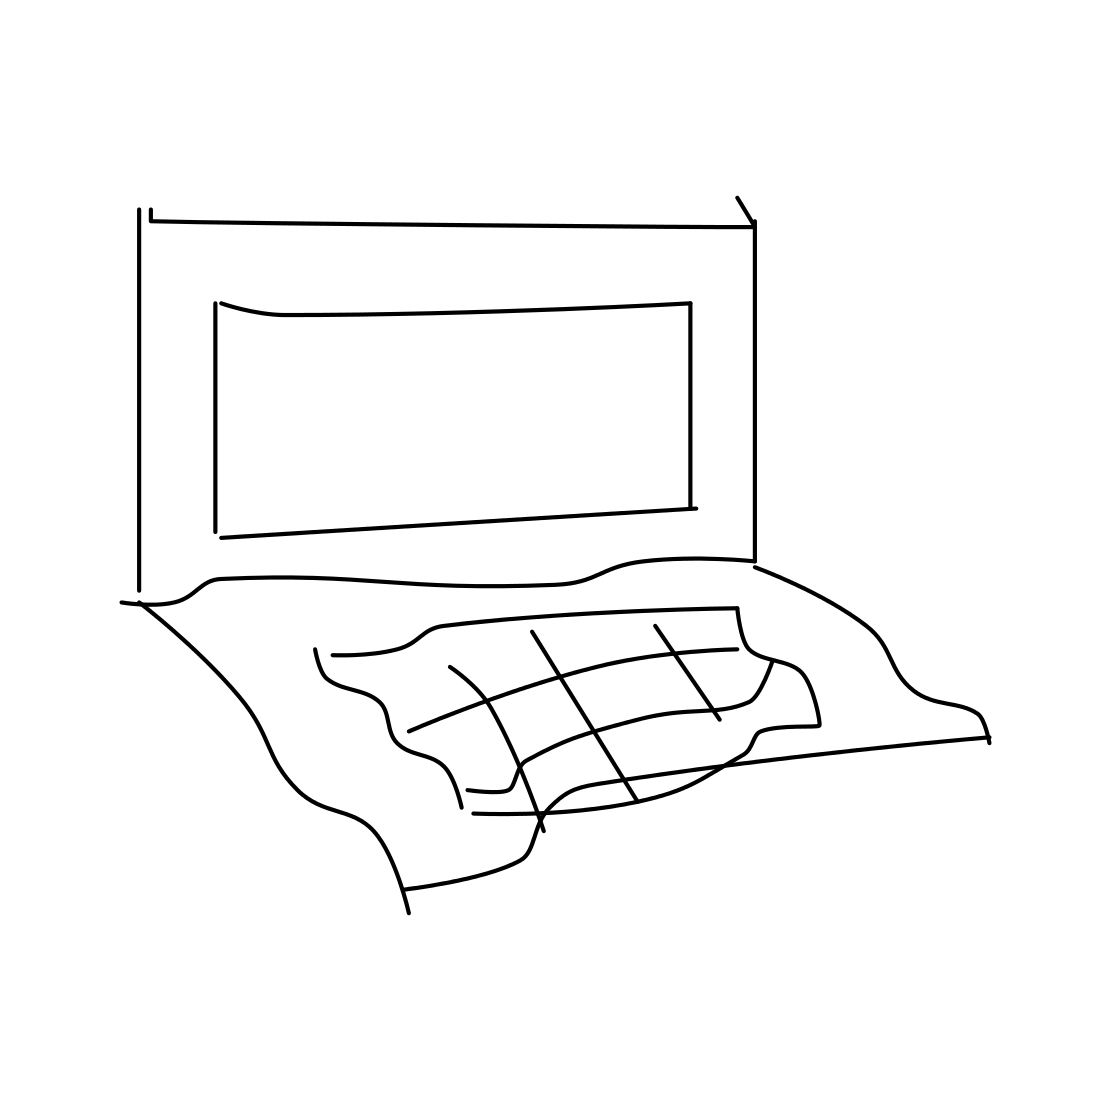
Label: laptop